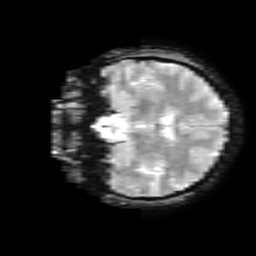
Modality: T2starw
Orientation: coronal
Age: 34
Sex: female
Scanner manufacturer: ge
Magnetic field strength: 3 T
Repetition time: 0.65 s
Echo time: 0.02 s